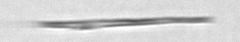
Label: fiber